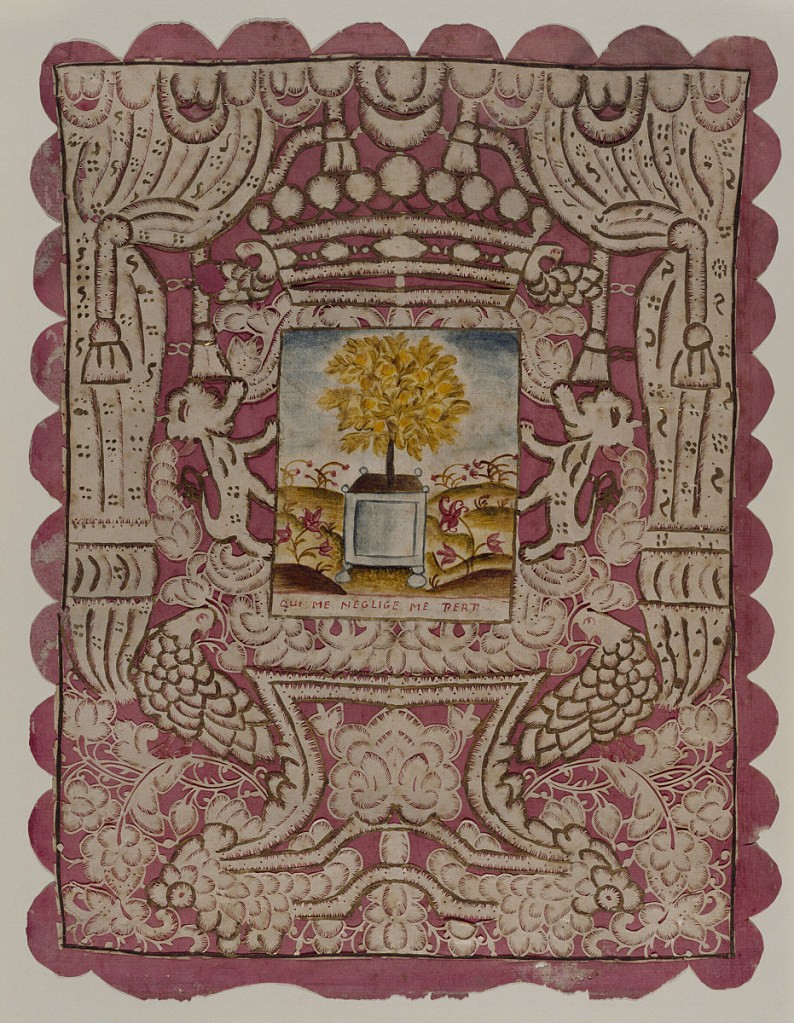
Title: Qui Me Neglige Me Pert
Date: ca. 1700
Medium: Scissor-cut vellum, oil
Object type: Decoupage
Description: Small rectangular painting on vellum, showing an orange tree in a tub set in a flowered landscape, is imposed on a silhouette cut-out showing curtains, doves, rampant lions and a crown.  The whole attached to a pink paper ground with escolloped edges.  Gilt paper and paint outline the various members of the cut-out.